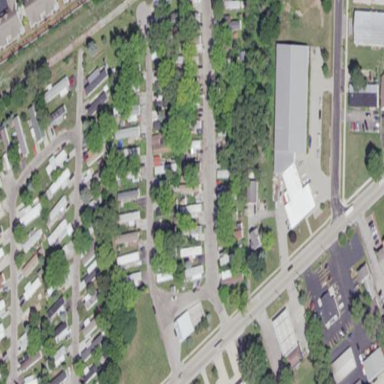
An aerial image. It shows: Residential area known as trailer park.